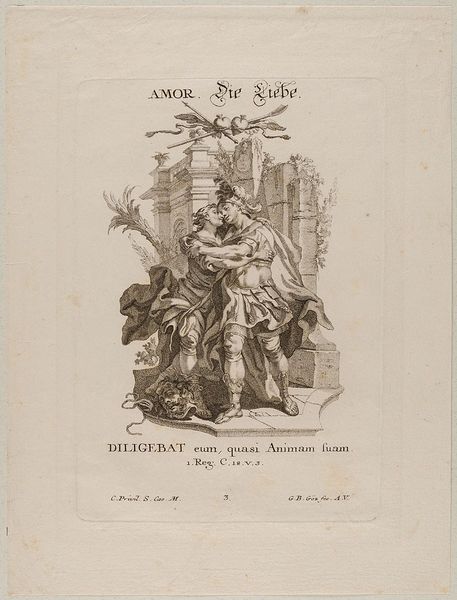
Titel: Die Bruderliebe - Buch Samuel
Künstler: Gottfried Bernhard Göz
Standort: Hamburg
Institution: Museum für Kunst und Gewerbe Hamburg
Schlagwörter: bibel, rokoko, liebe, grafik, graphik, kartusche, fotografie, photographie, druckgraphik, druckgrafik, rocaille, style, reproduktionen, druckerzeugnisse, muschelwerk, ornamentstich, vorlageblätter, nächstenliebe, punktiermanier, punktiertechnik